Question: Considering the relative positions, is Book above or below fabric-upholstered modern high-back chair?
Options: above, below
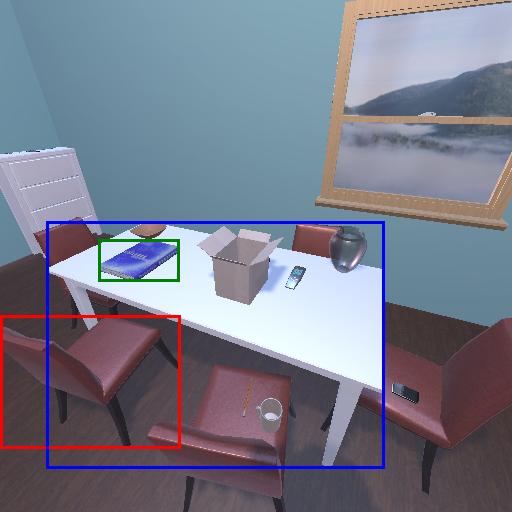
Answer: above